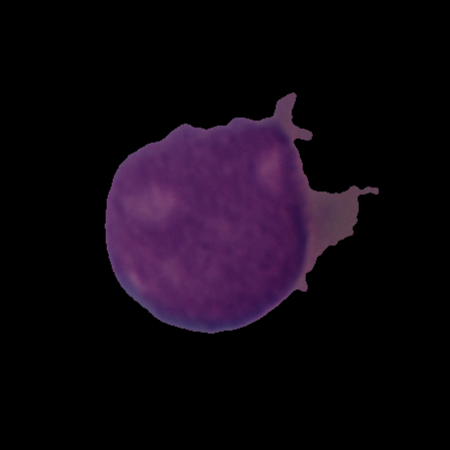
Label: cancer